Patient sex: M
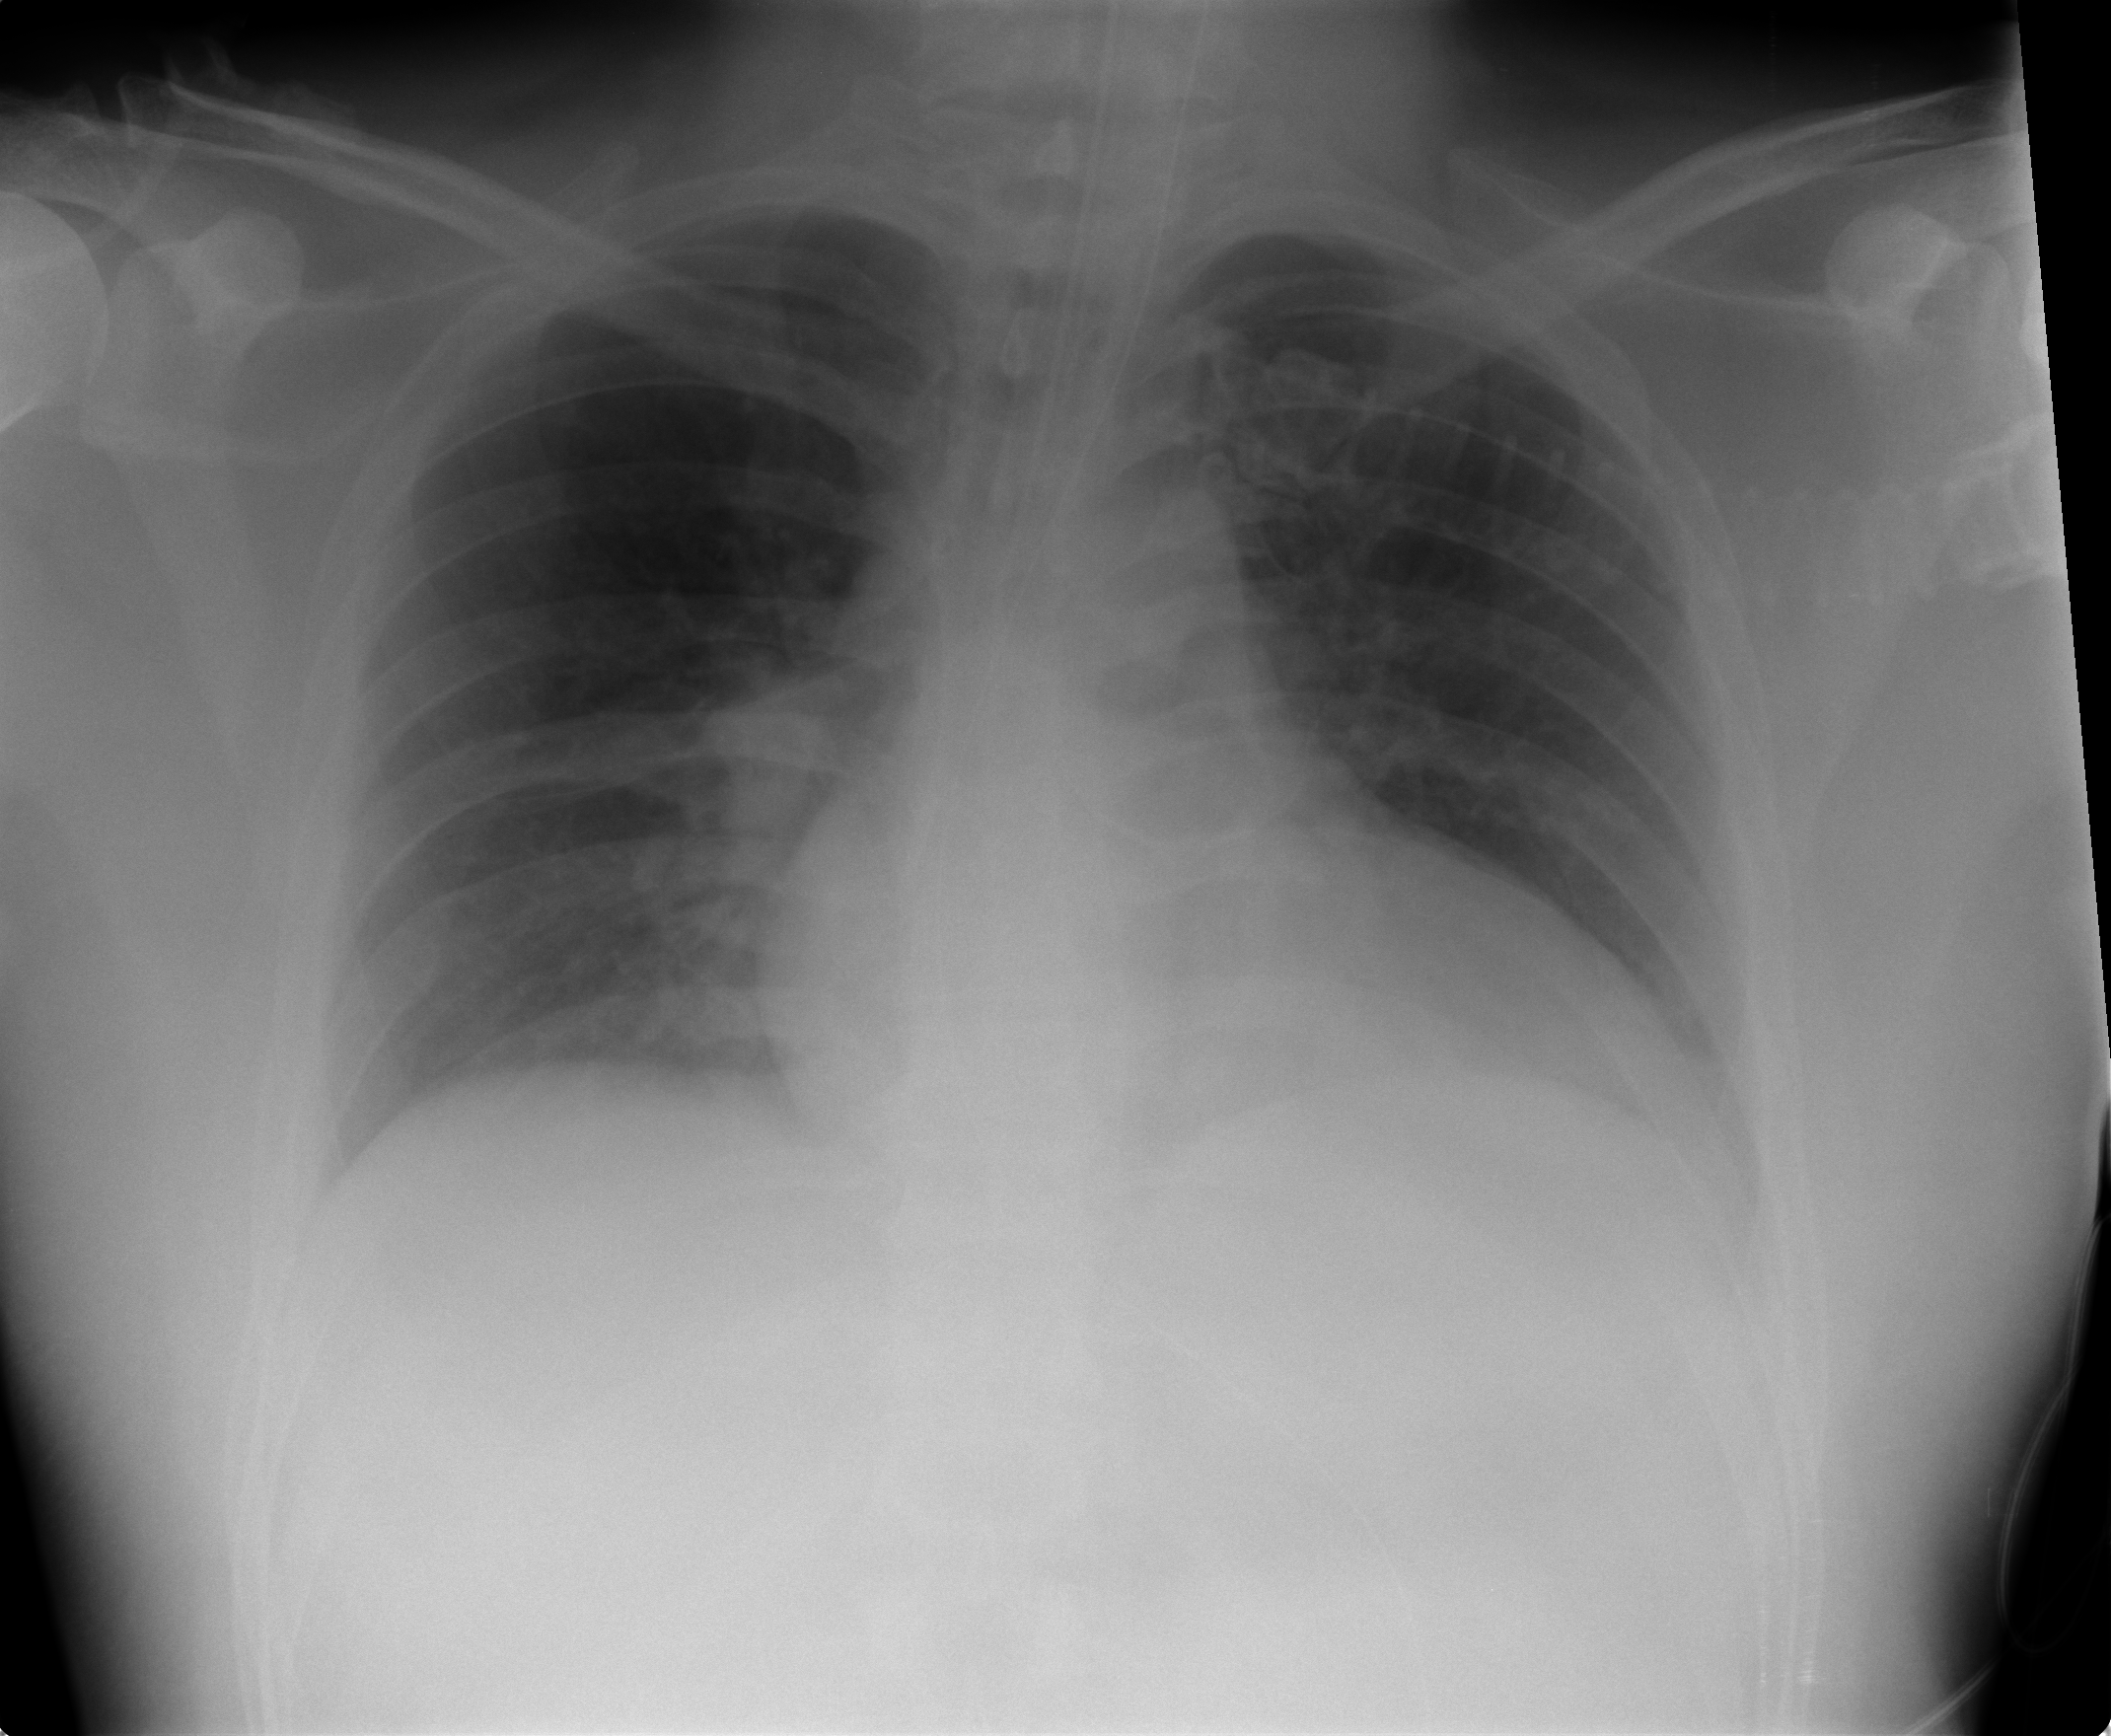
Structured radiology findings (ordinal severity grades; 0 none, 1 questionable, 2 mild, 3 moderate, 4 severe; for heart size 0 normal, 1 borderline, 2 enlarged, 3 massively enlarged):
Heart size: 2
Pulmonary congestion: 0
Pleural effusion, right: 0
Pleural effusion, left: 0
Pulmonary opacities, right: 0
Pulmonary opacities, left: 0
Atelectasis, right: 2
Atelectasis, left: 2